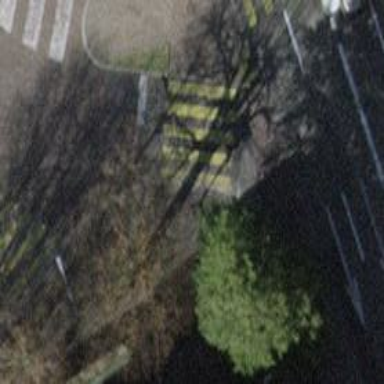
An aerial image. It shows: Paved footway with crossing.